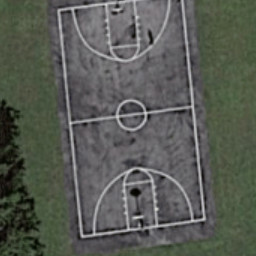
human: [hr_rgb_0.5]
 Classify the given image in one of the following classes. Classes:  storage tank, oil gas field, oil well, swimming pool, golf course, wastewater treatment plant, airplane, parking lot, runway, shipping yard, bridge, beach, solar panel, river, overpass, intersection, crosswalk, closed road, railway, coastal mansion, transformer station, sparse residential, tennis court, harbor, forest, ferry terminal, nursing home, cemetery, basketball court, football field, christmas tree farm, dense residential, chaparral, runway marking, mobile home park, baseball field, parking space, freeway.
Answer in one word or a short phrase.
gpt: basketball court